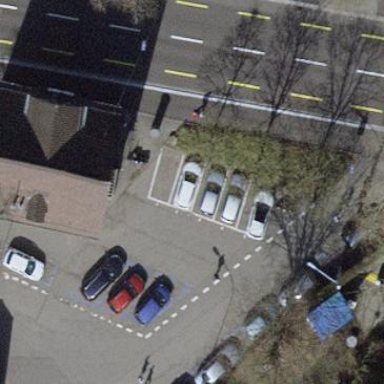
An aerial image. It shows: Normal parking space available at the amenity.